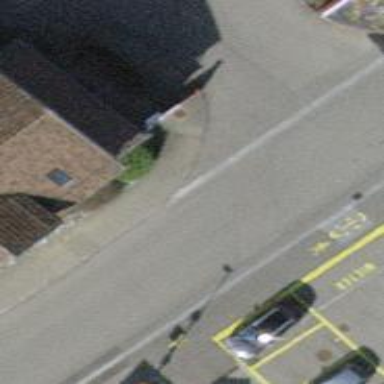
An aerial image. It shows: Surveillance system is in place.